Question: I am using codeigniter framework for my site, but in form_validation I am getting error I followed this link in stackoverflow but it didn't work for me
followed link:
<URL>
Issue:

code in codeigniter libraries/form_validation.php:
'''
public function valid_email($str)
{
if (function_exists('idn_to_ascii') && preg_match('#\A([^@]+)@(.+)\z#', $str, $matches))
{
$domain = defined('INTL_IDNA_VARIANT_UTS46')
? idn_to_ascii($matches[2], 0, INTL_IDNA_VARIANT_UTS46)
: idn_to_ascii($matches[2]);
if ($domain !== FALSE)
{
$str = $matches[1].'@'.$domain;
}
}
return (bool) filter_var($str, FILTER_VALIDATE_EMAIL);
}
'''
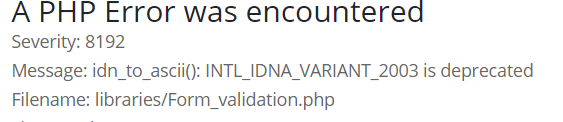
Answer: The ideal solution would be to <URL>
As this was not possible at my shared server, I resolved that problem, extending the CI email library:
- overrules valid_email() function which uses 'INTL_IDNA_VARIANT_UTS46', which is unfortunately not installed on my server.- PhP 7.2 works with that version, so if you have 'INTL_IDNA_VARIANT_2003' installed, you get the above deprecated error message.- SOLUTION: you need to go back to valid_email() function from 2.0 version email library:'''
class MY_Email extends CI_Email {
public function valid_email($address)
{
return ( ! preg_match("/^([a-z0-9\+_\-]+)(\.[a-z0-9\+_\-]+)*@([a-z0-9\-]+\.)+[a-z]{2,6}$/ix", $address)) ? FALSE : TRUE;
}
}
'''
Save this extended Class as MY_email.php in your application/libraries folder. About <URL>, the prefix 'MY_' is configurable.